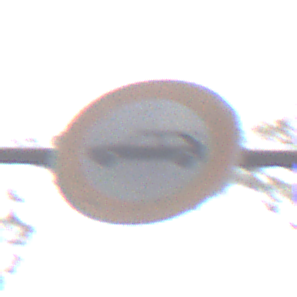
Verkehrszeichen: VerbotPersonenkraftwagen
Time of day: MorningAfternoon
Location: Outdoor (Nature)
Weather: Overcast
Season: Autumn
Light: Natural